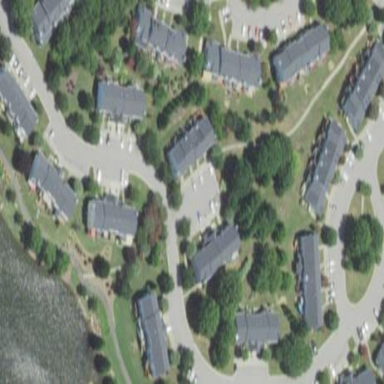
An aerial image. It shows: Residential area within neighborhood.